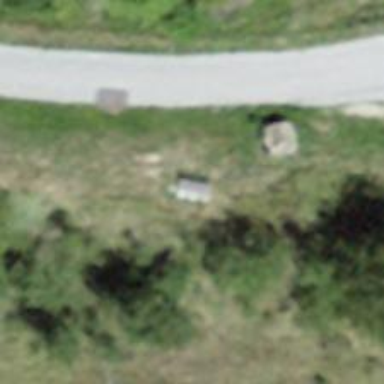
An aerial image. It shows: Bench.